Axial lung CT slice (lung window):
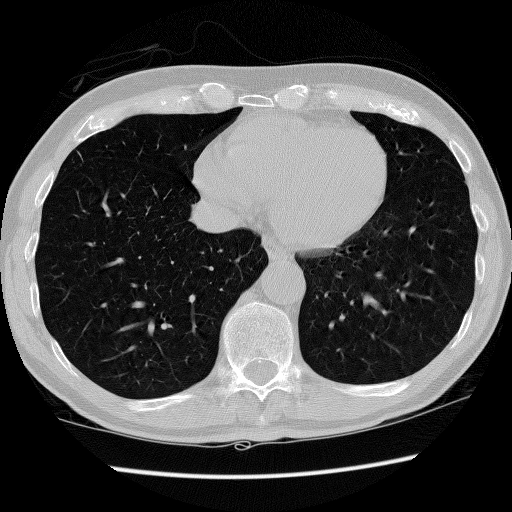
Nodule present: no